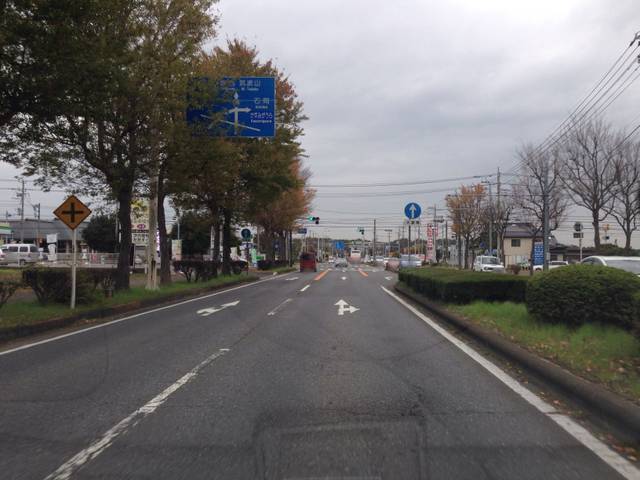
Region: Japan
Coordinates: 36.137, 140.084